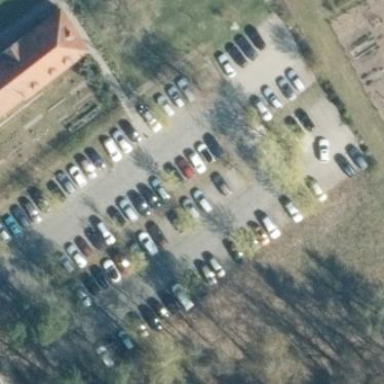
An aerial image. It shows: Parking area with surface.